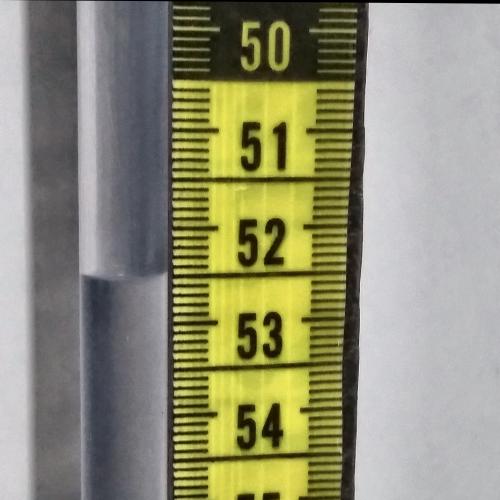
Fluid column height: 52.5 cm